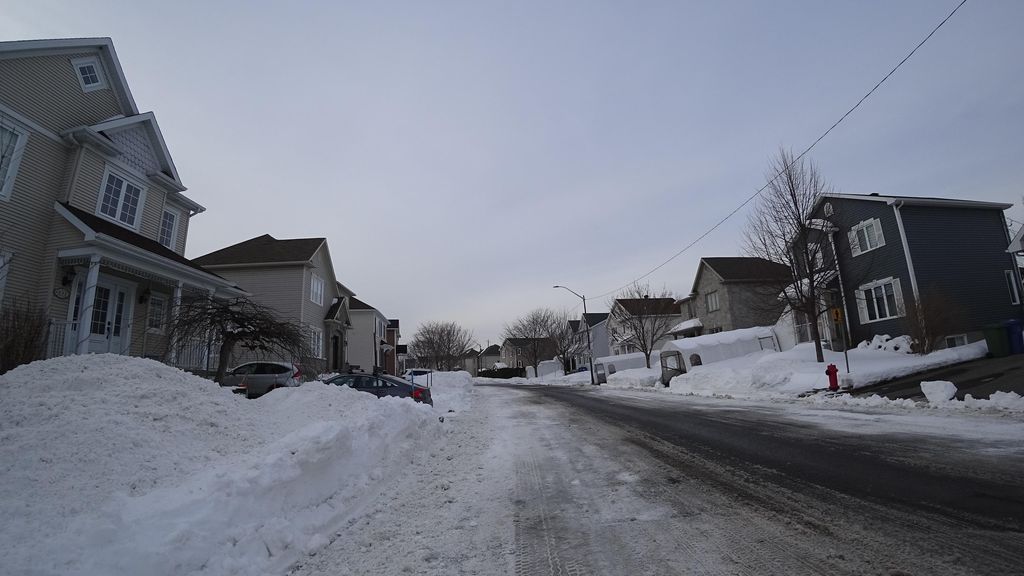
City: quebec_city